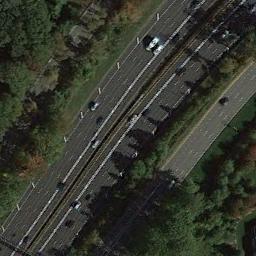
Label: freeway